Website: lowes
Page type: receipt
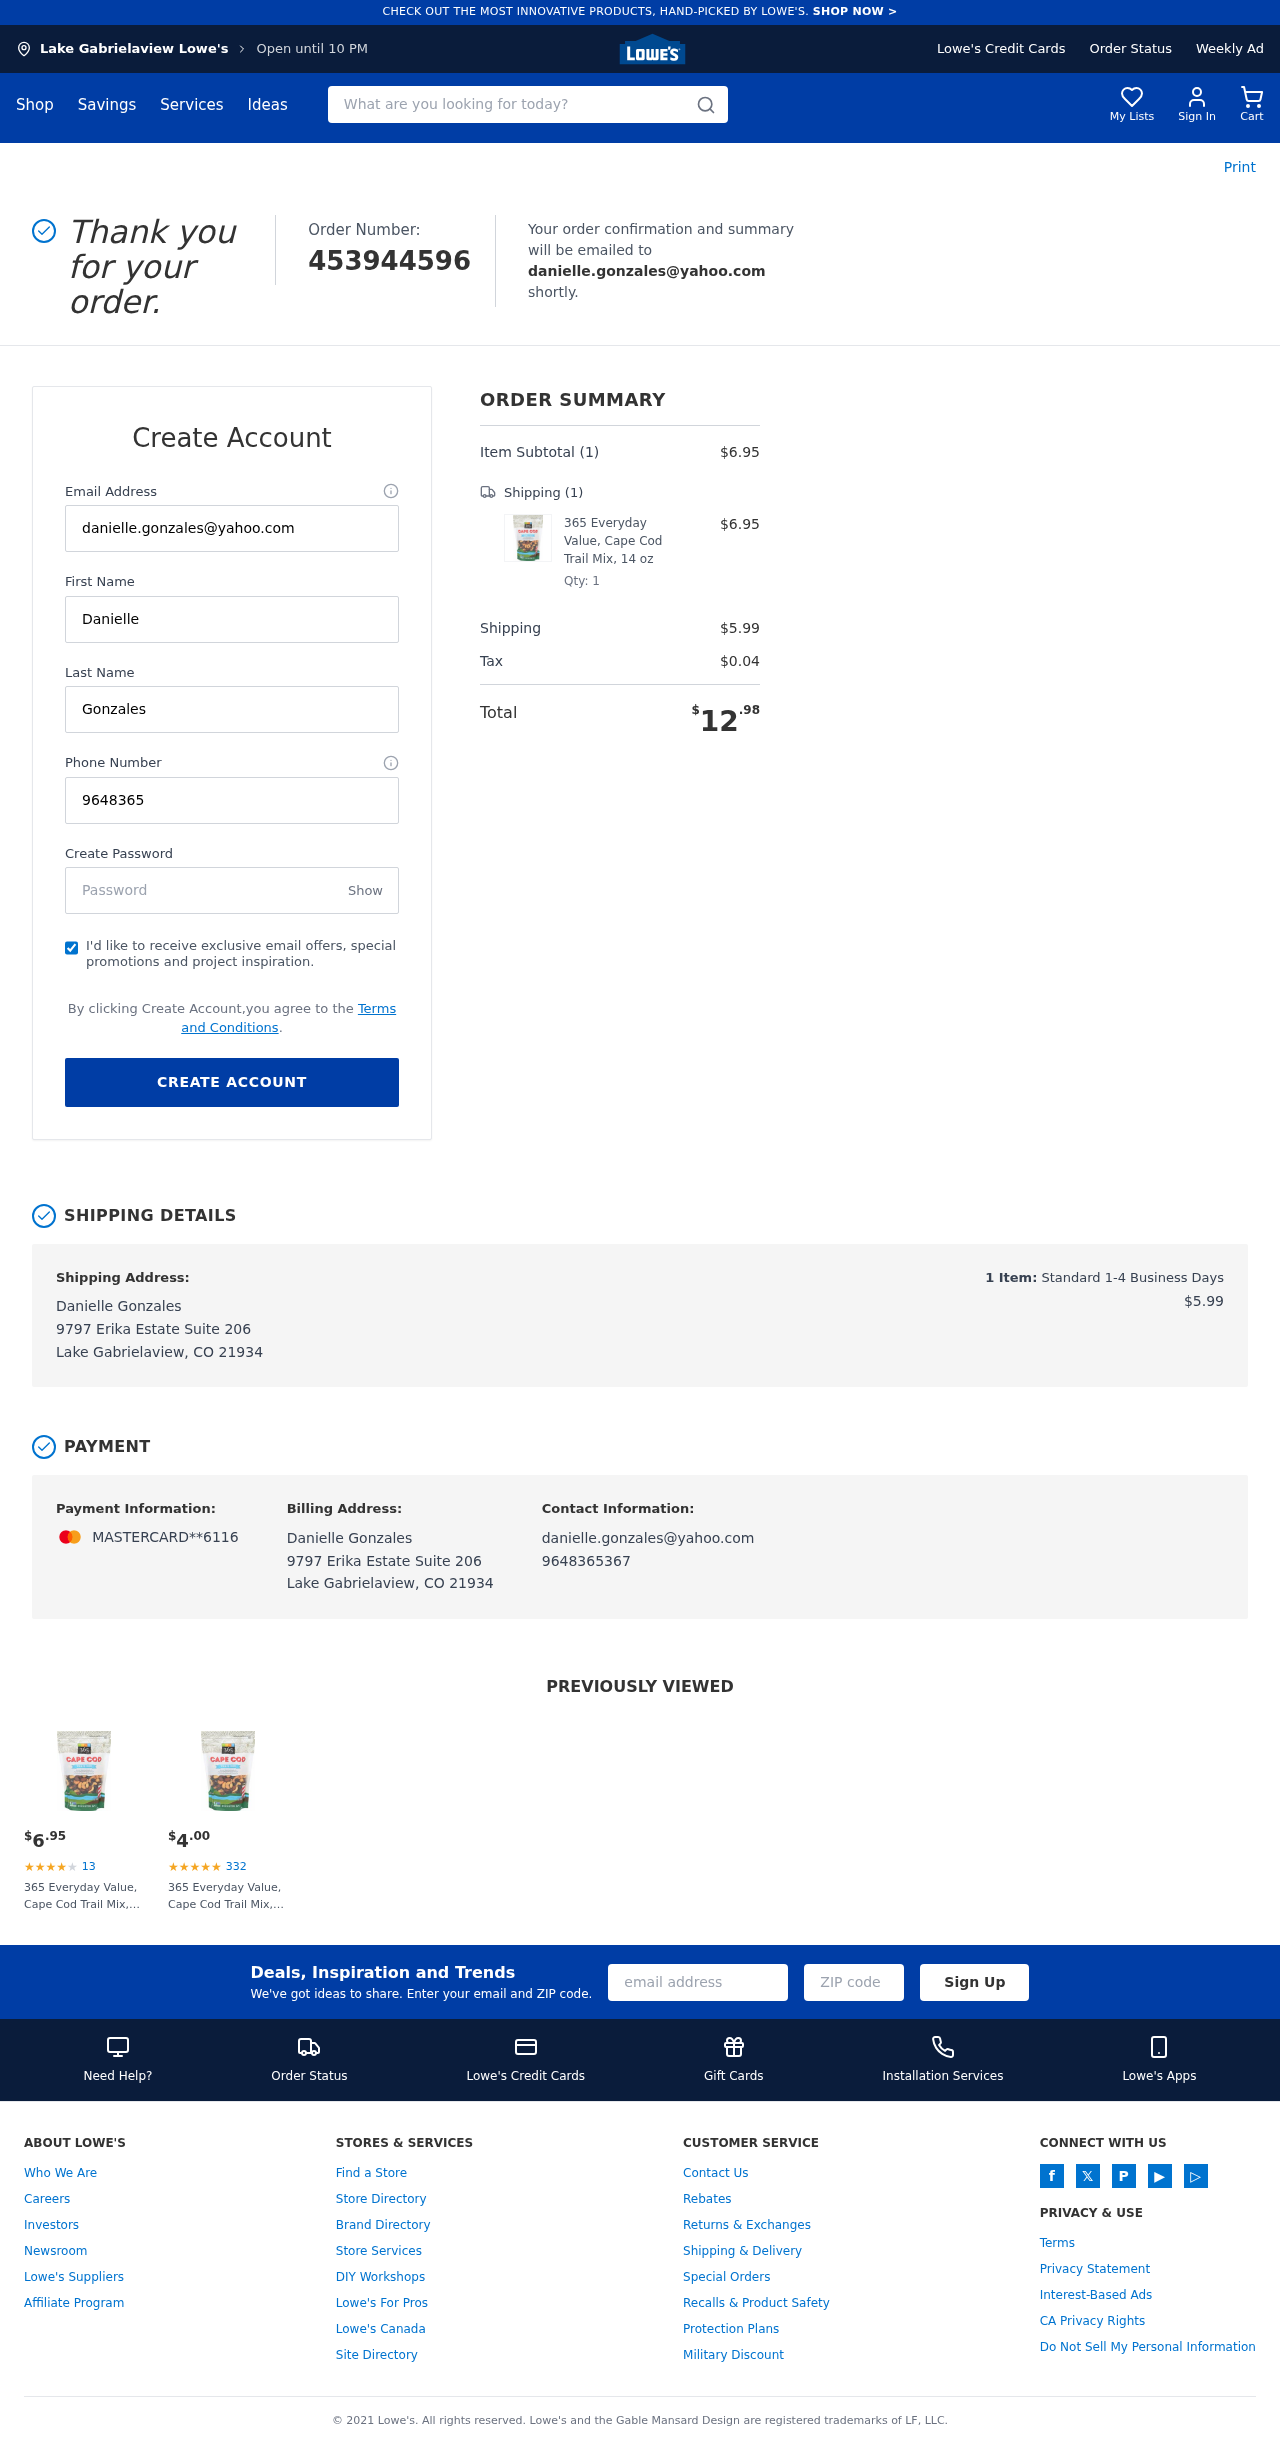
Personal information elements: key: PII_CARD_LAST4
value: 6116
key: PII_CARD_TYPE
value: MASTERCARD
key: PII_CITY
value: Lake Gabrielaview
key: PII_EMAIL
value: danielle.gonzales@yahoo.com
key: PII_FULLNAME
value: Danielle Gonzales
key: PII_PHONE
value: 9648365367
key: PII_STREET
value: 9797 Erika Estate Suite 206
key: PII_FIRSTNAME
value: Danielle
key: PII_LASTNAME
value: Gonzales
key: PII_CITY_STATE_ZIP
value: Lake Gabrielaview, CO 21934
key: PII_FULLNAME2
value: Danielle Gonzales
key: PII_FULLNAME3
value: Danielle Gonzales
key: PII_FIRSTNAME2
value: Danielle
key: PII_FIRSTNAME3
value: Danielle
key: PII_LASTNAME2
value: Gonzales
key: PII_LASTNAME3
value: Gonzales
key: PII_FIRSTNAME_DERIVED
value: Danielle
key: PII_LASTNAME_DERIVED
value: Gonzales
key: PII_FULLNAME_DERIVED
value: Danielle Gonzales
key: PII_NAME_FULL_DERIVED
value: Danielle Gonzales
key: PII_POSTCODE
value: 21934
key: PII_STATE_ABBR
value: CO
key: PII_POSTCODE_FULL
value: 21934
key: PII_CITY_STATE
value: Lake Gabrielaview, CO
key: PII_POSTCODE_NUMERIC
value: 21934
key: PII_EMAIL2
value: danielle.gonzales@yahoo.com
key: PII_EMAIL3
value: danielle.gonzales@yahoo.com
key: PII_PHONE_LINE
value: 5367
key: PII_PHONE_SUFFIX
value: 5367
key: PII_PHONE2
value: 9648365367
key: PII_PHONE3
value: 9648365367
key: PII_PHONE_NUMERIC
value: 9648365367
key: PII_PHONE_LINE_NUMERIC
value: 5367
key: PII_PHONE_SUFFIX_NUMERIC
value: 5367
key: PII_PHONE2_NUMERIC
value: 9648365367
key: PII_PHONE3_NUMERIC
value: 9648365367
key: PII_PHONE_DIGITS
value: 9648365367
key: PII_PHONE_LAST4
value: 5367
Product elements: key: PRODUCT1_NAME
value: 365 Everyday Value, Cape Cod Trail Mix, 14 oz
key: PRODUCT1_PRICE
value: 6.95
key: PRODUCT1_QUANTITY
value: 1
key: PRODUCT2_NAME
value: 365 Everyday Value, Cape Cod Trail Mix, 14 oz
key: PRODUCT2_NUM_RATINGS
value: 332
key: PRODUCT2_PRICE
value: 4
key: PRODUCT1_PRICE2
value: $6.95
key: PRODUCT1_RATING2
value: ★
★
★
★
★
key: PRODUCT1_NUM_RATINGS2
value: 13
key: PRODUCT1_NAME2
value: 365 Everyday Value, Cape Cod Trail Mix, 14 oz
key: PRODUCT2_RATING
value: ★
★
★
★
★
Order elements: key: ORDER_ID
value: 453944596
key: ORDER_NUM_ITEMS
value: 1
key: ORDER_SUBTOTAL
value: $6.95
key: ORDER_NUM_ITEMS2
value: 1
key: ORDER_SHIPPING_COST
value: $5.99
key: ORDER_TAX
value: $0.04
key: ORDER_TOTAL
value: $12.98
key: ORDER_NUM_ITEMS3
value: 1
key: ORDER_SHIPPING_COST2
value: $5.99
Search elements: key: HEADER_SEARCH
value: What are you looking for today?